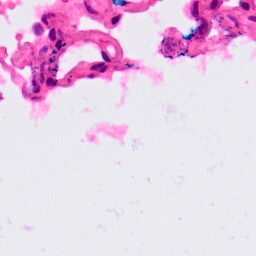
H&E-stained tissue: Lung